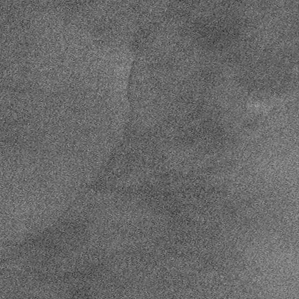
Label: frost